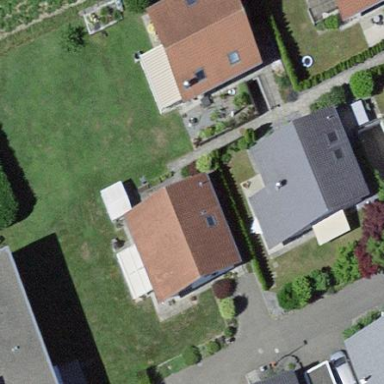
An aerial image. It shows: Building with tile roof.